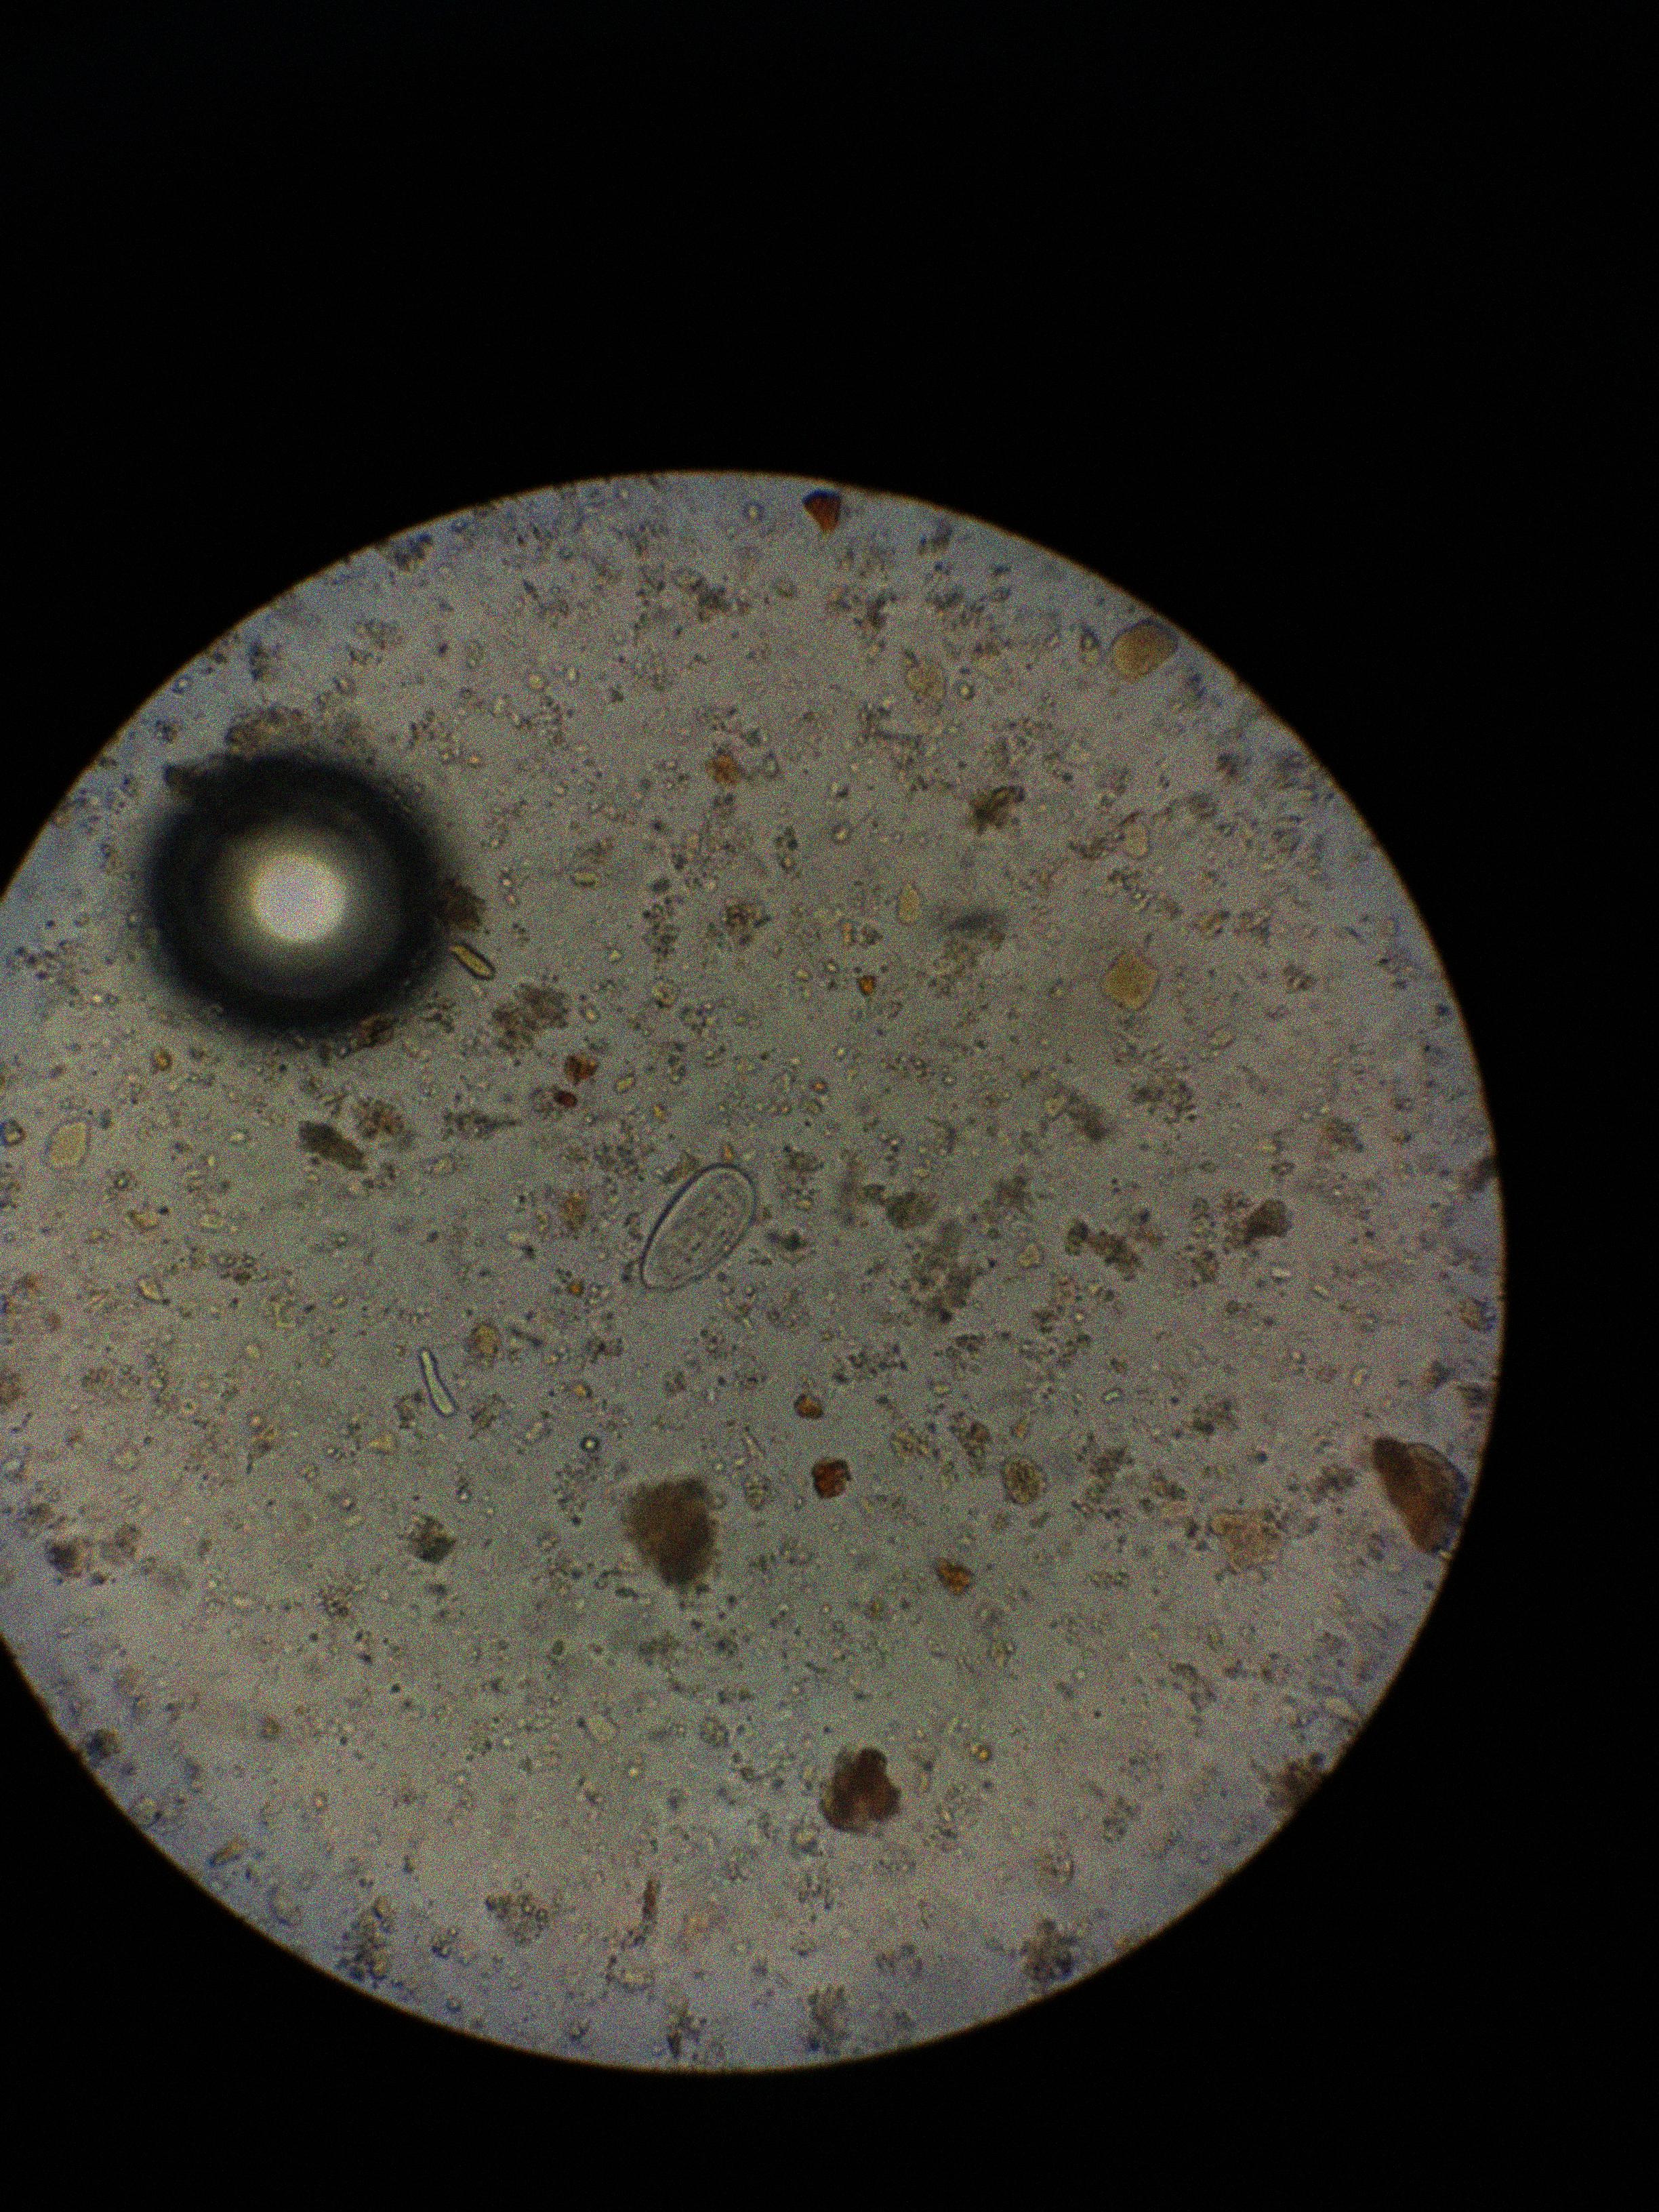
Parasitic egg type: Enterobius vermicularis